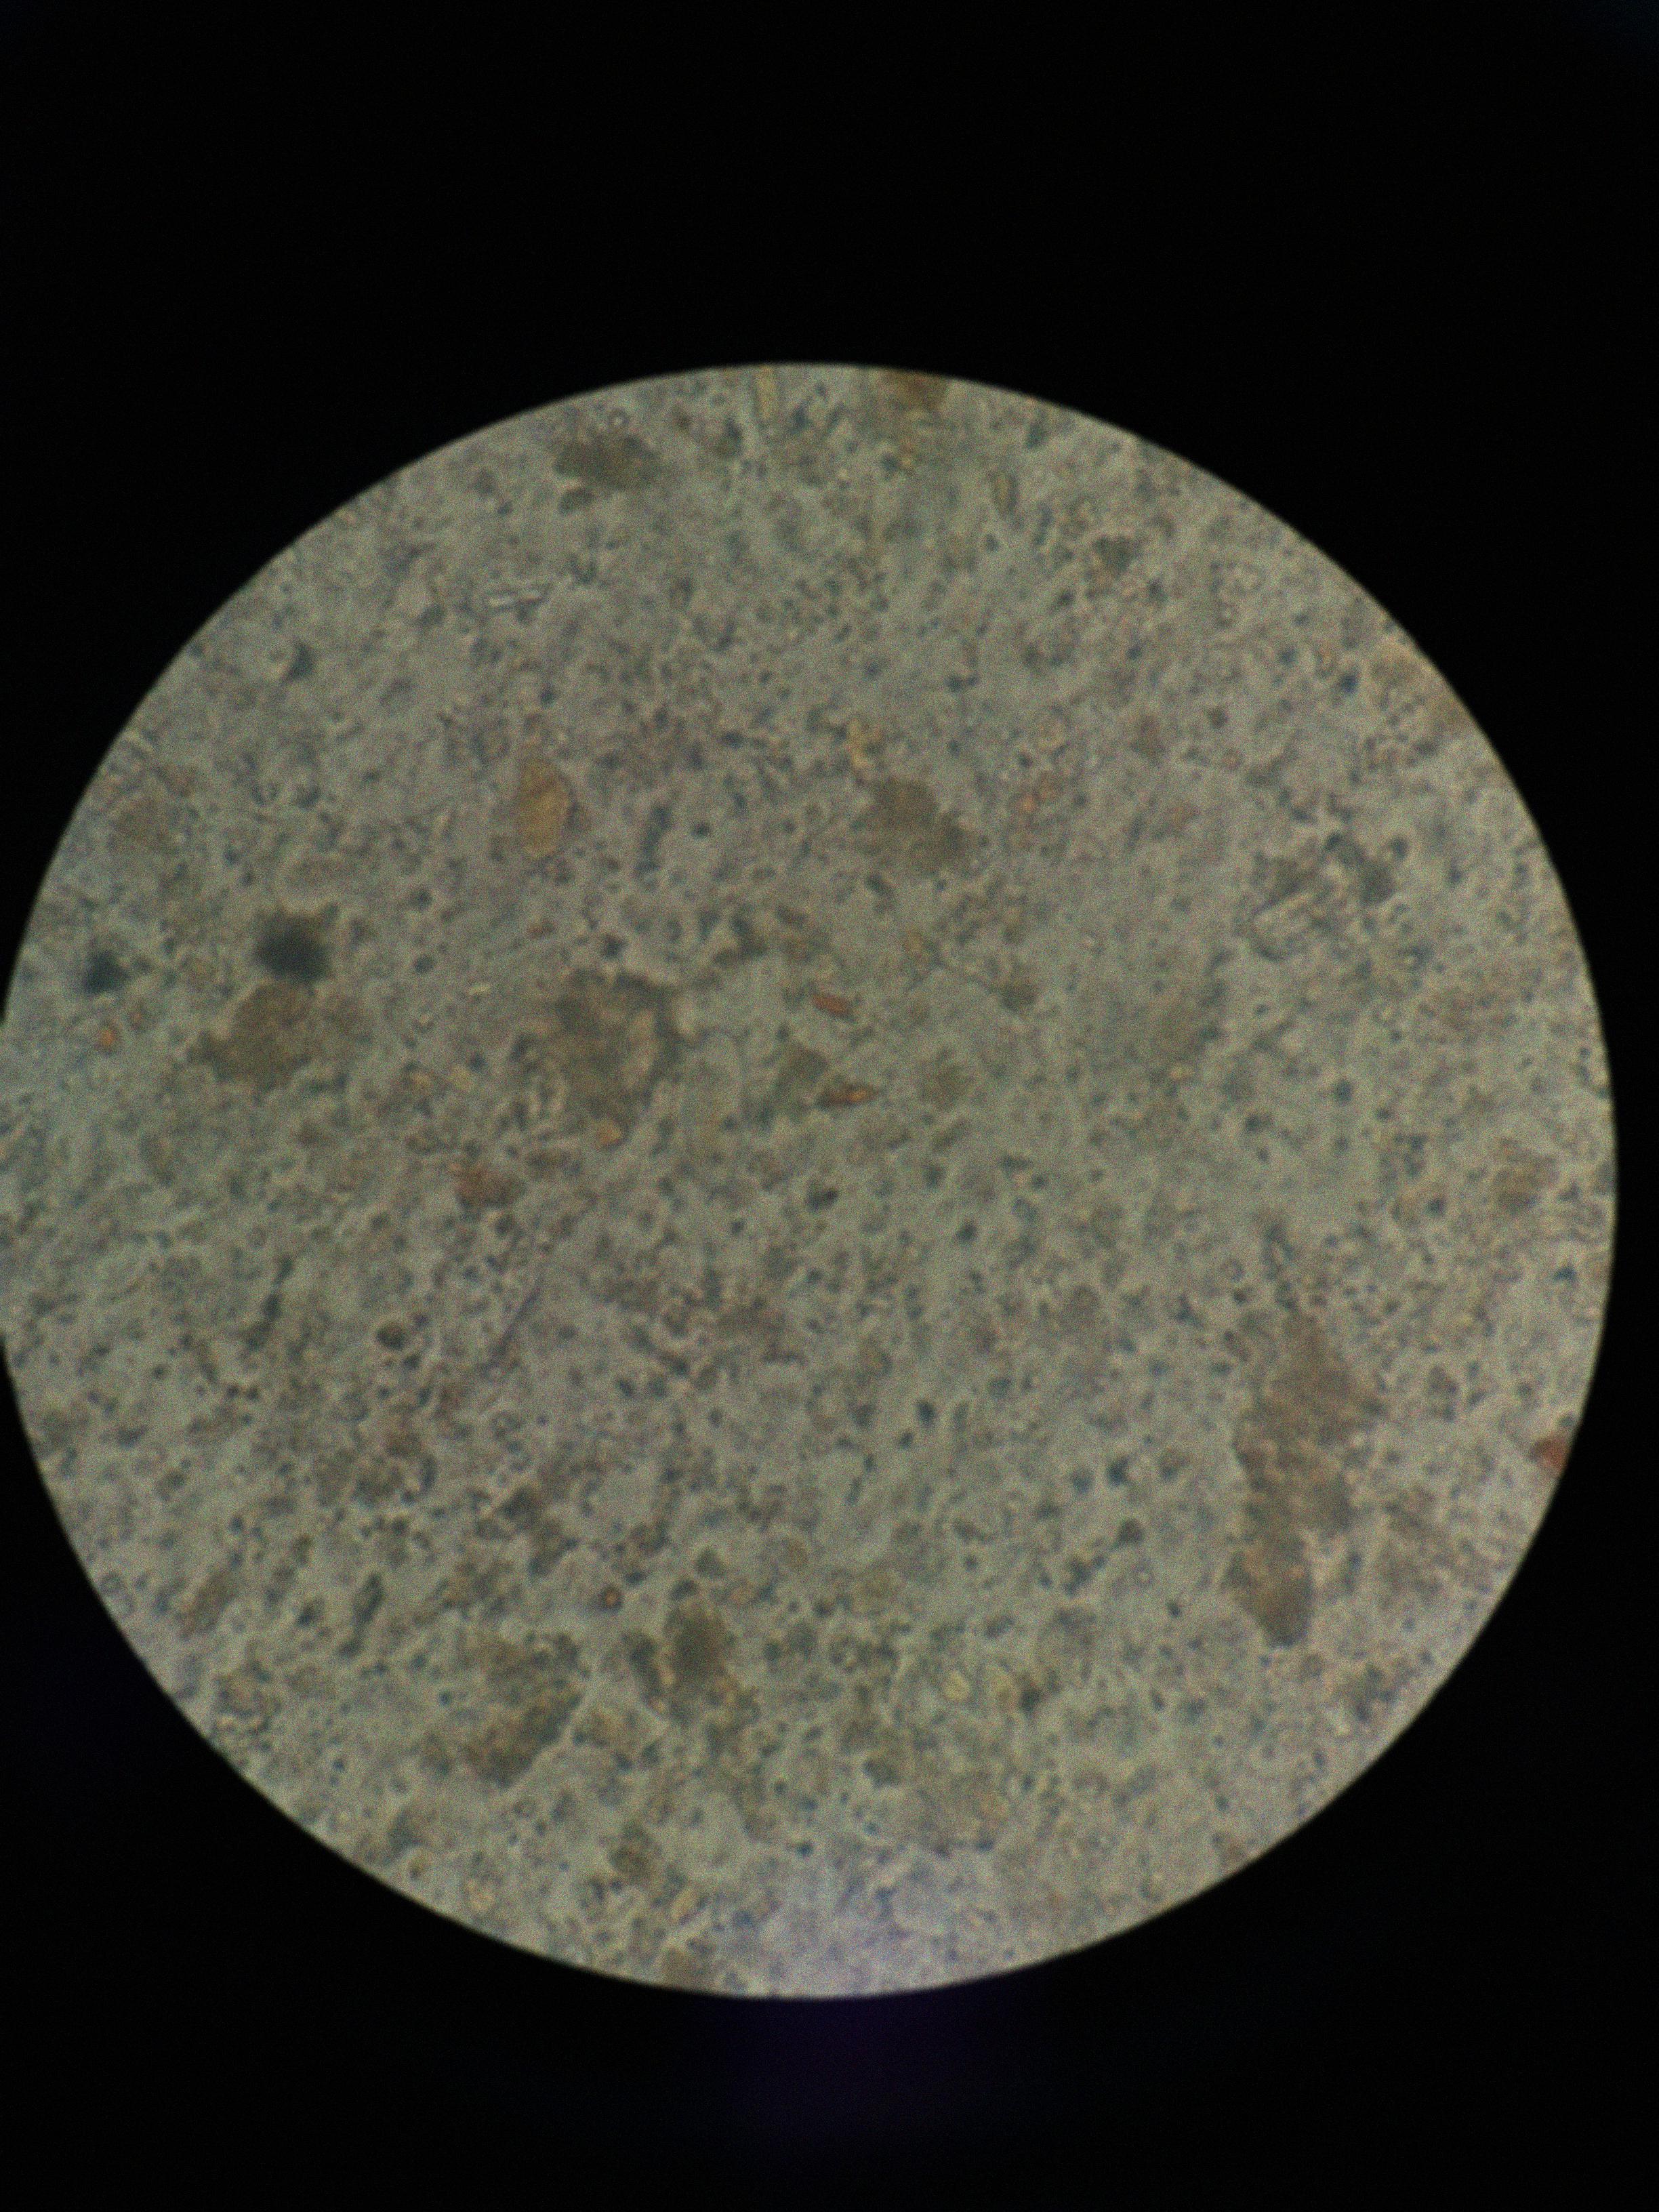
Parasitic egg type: Enterobius vermicularis